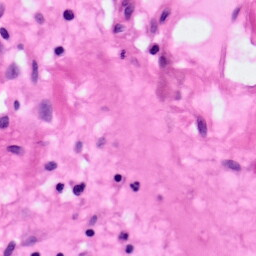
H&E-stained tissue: Pancreatic